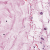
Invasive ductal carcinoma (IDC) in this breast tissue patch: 0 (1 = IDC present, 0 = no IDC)